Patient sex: F
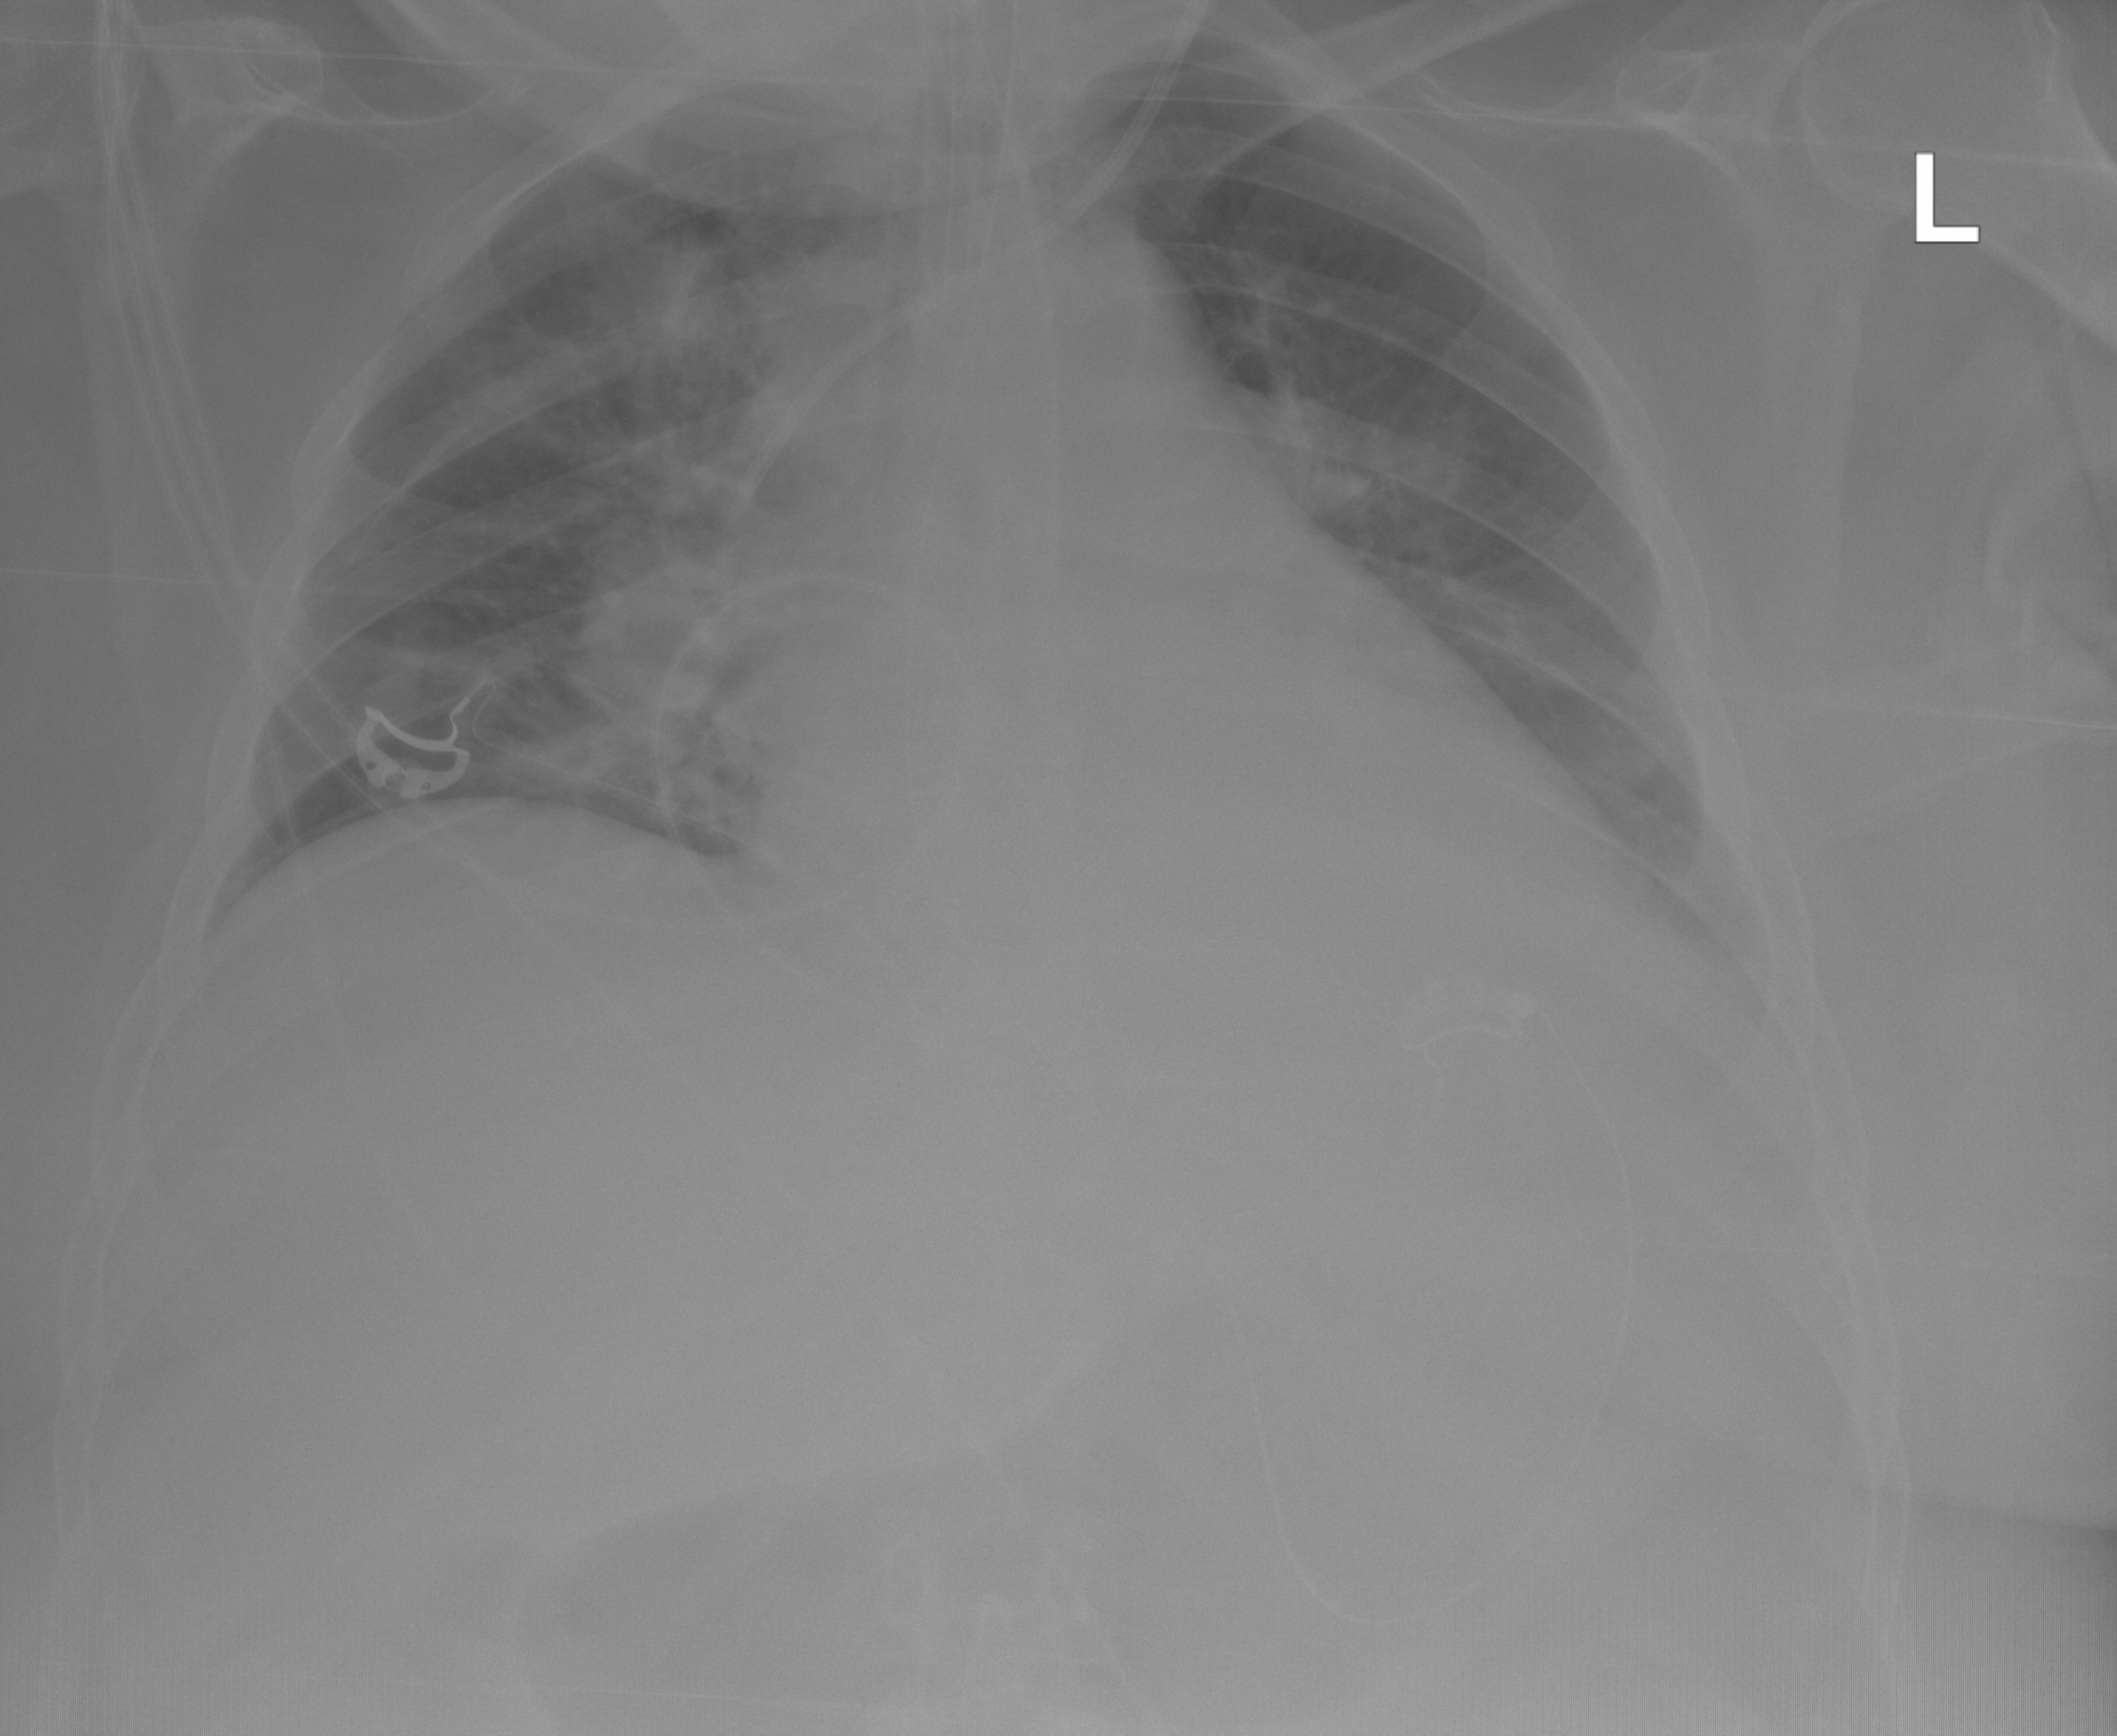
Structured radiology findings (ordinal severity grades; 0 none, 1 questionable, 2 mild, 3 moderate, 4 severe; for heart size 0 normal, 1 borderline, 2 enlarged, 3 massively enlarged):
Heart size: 2
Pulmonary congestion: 0
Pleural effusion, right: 0
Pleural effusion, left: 2
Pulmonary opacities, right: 2
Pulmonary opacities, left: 0
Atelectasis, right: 2
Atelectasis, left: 2